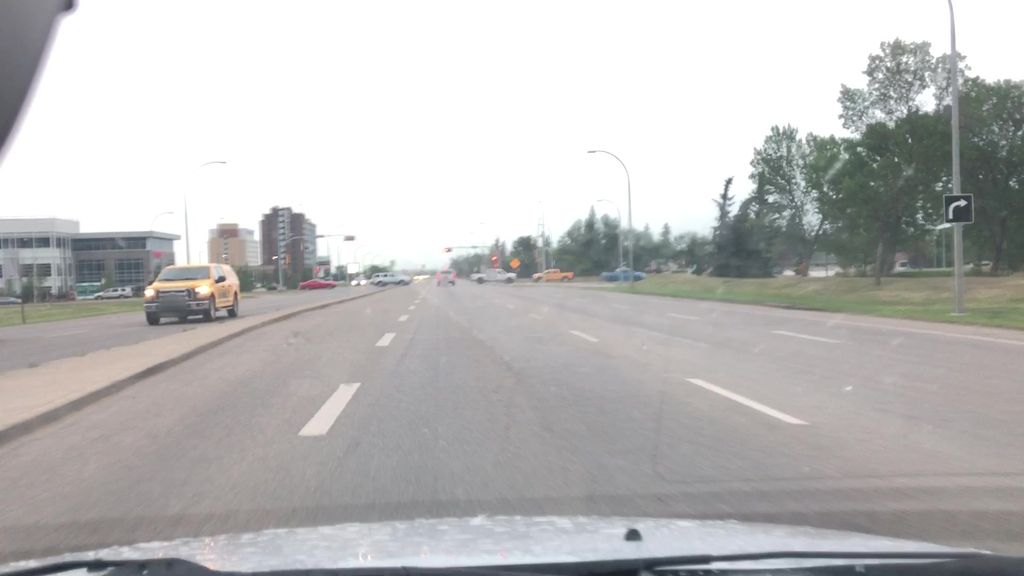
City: edmonton